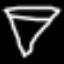
Label: diamond